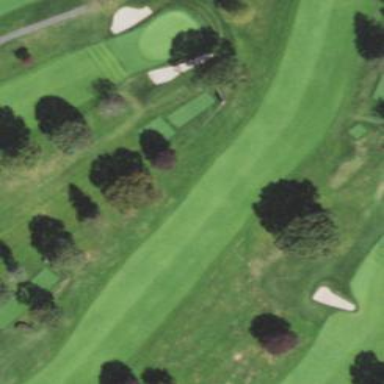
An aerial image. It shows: Golf fairway surrounded by grass.